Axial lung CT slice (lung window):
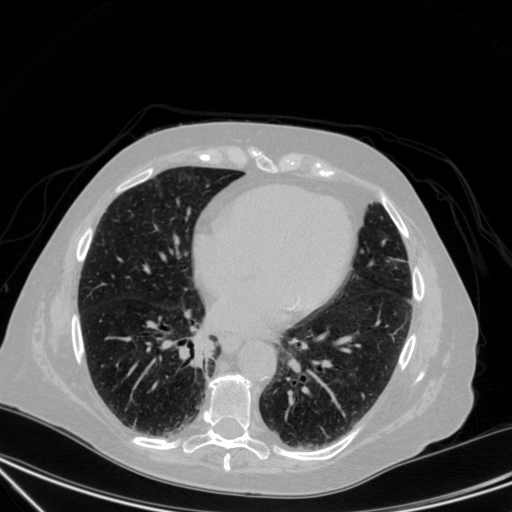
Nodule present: yes
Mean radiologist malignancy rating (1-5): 4